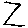
Label: zigzag